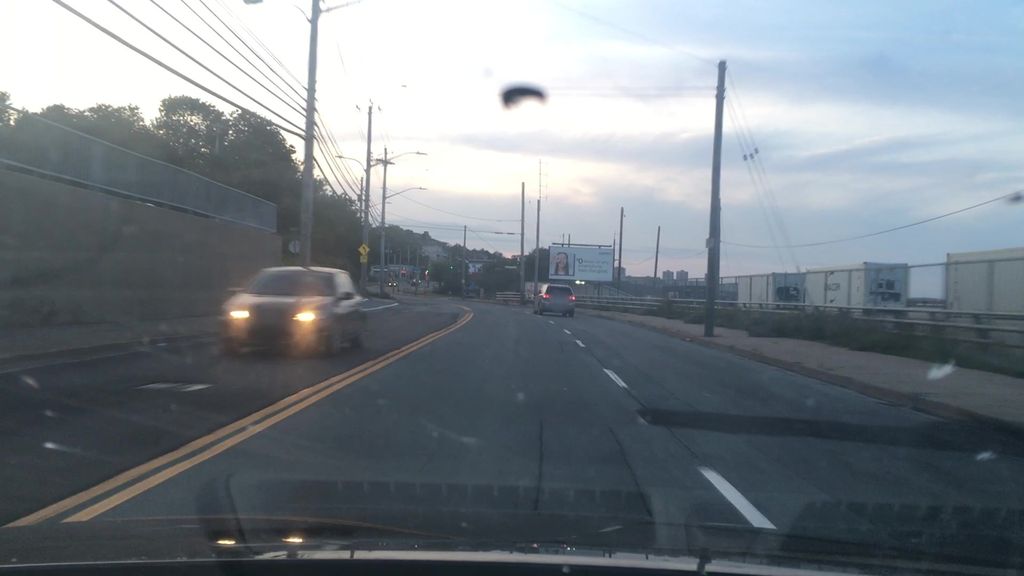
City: halifax